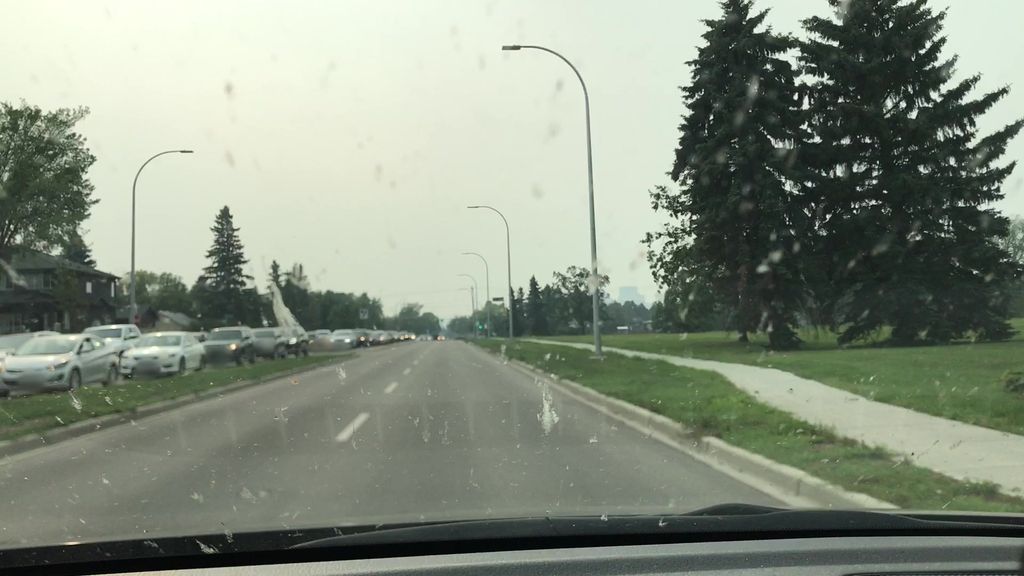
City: edmonton